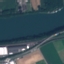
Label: River